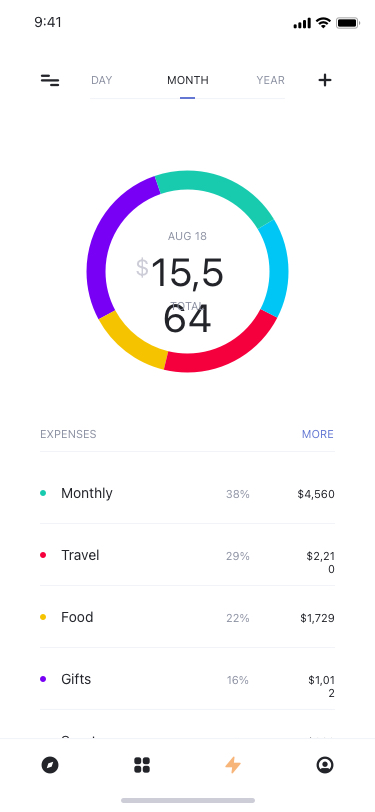
Text in this UI design:
$4,560
38%
Monthly
$2,210
29%
Travel
$1,729
22%
Food
$1,012
16%
Gifts
$320
4%
Sport
MORE
EXPENSES
15,564
$
AUG 18
TOTAL
DAY
YEAR
MONTH